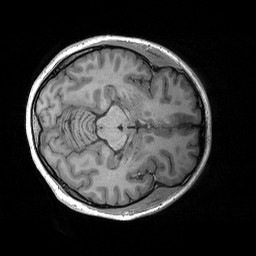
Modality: T1w
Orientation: axial
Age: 20